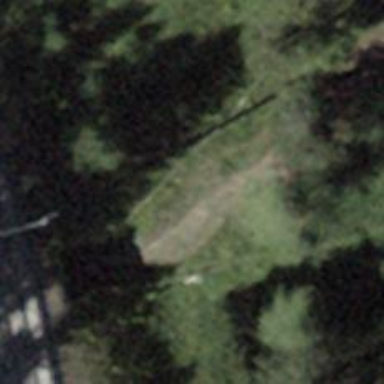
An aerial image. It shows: Tunneled path.